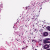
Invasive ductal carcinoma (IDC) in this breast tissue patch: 0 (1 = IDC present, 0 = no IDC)